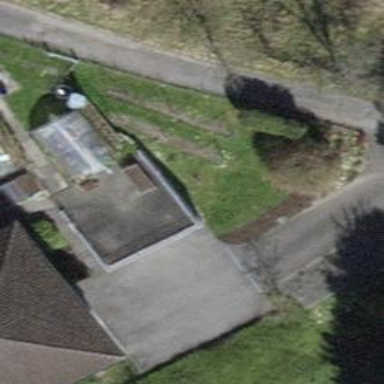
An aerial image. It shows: Garage.